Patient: sex M, age 46
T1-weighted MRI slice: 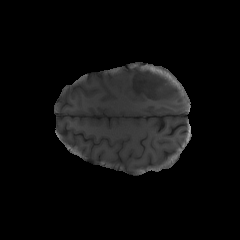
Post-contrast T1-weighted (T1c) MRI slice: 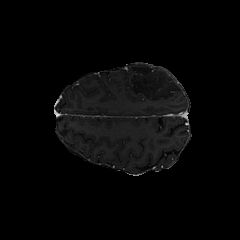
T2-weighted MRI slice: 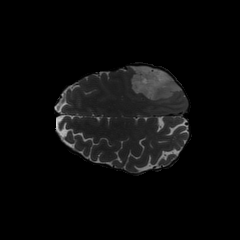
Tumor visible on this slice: yes
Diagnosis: Astrocytoma, IDH-mutant
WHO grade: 3